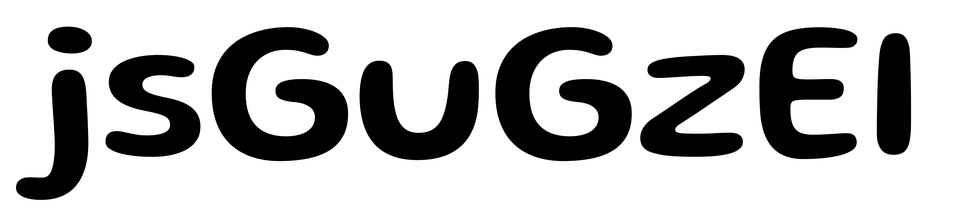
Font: Gluten_Medium